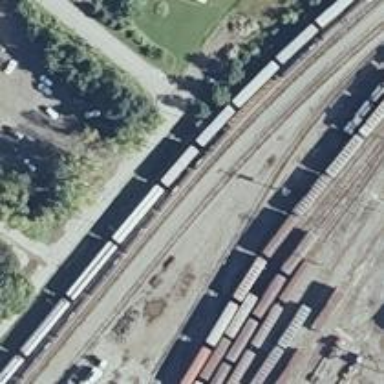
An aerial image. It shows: Railway yard used for servicing trains.